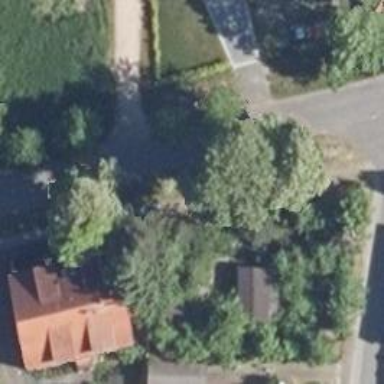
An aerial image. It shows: Residential road.